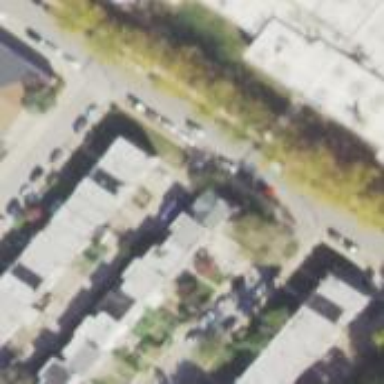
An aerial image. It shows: Alleyway designated as service road.